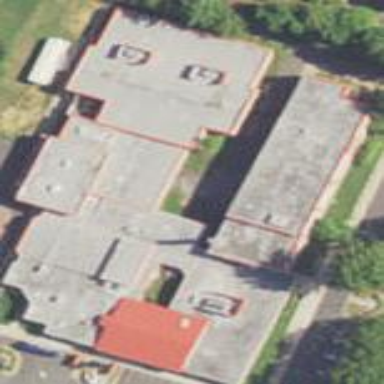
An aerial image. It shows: School building.